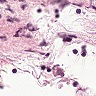
Metastatic tissue present: no